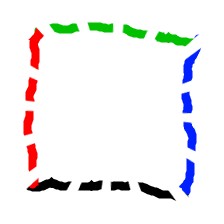
Shape: square